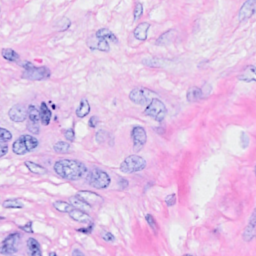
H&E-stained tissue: Breast